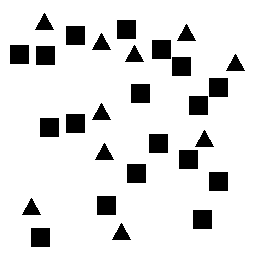
Squares: 18
Triangles: 10
Stars: 0
Total shapes: 28